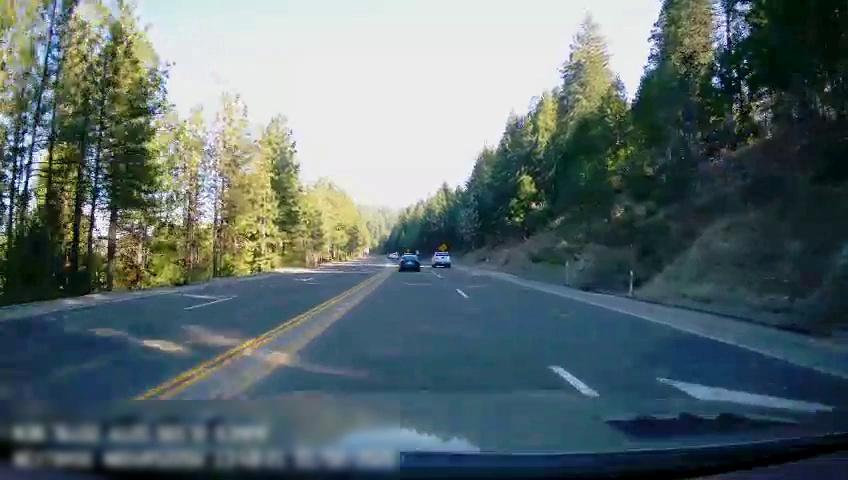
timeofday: Day
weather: Sunny
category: Drivable Space
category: Vehicles | Car
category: Vehicles | Truck
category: Lanes | Alternate Lane
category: Lanes | Current Lane
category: Lanes | Current Lane
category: Lanes | Opposite Lane
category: Lanes | Opposite Lane
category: Lanes | Opposite Lane
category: Lanes | Opposite Lane
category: Traffic | Signs